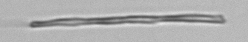
Label: fiber